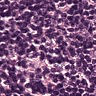
Metastatic tissue present: no